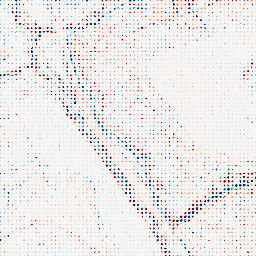
Category: edge_preserving
Decomposition family: anisotropic_diffusion
Decomposition parameters: iterations: 5
kappa: 50
gamma: 0.2
Upsampling method: sinc_blackman
Upsampling parameters: scale: 8
kernel_size: 4
Upsampling scale: 8